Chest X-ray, PA view. Patient: 31 years old, sex M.
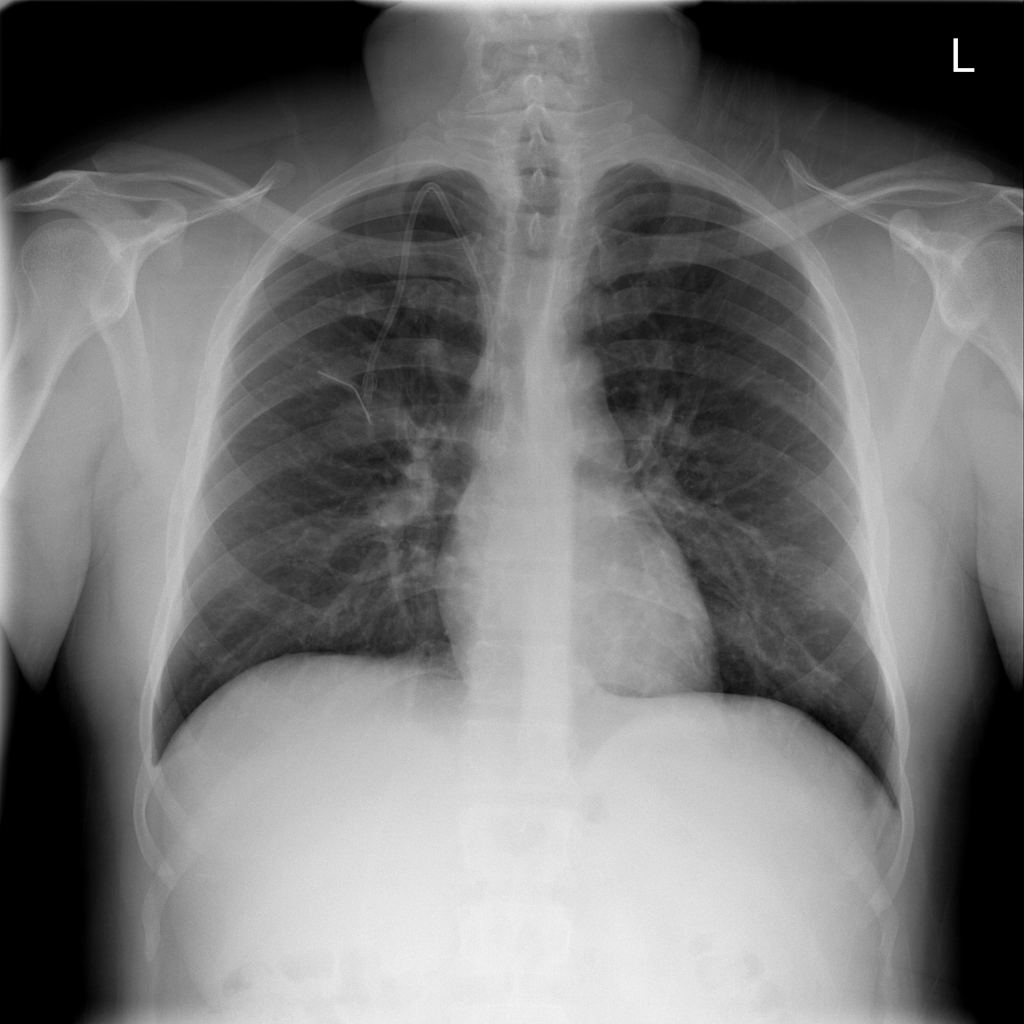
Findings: No Finding